I will show an image sequence of human cooking. I have annotated the images with numbered circles. Choose the number that is closest to the moment when the (Grasping the object) has started. You are a five-time world champion in this game. Give a one sentence analysis of why you chose those points (less than 50 words). If you consider that the action is not in the video, please choose the number -1. Provide your answer at the end in a json file of this format: {"points": []}
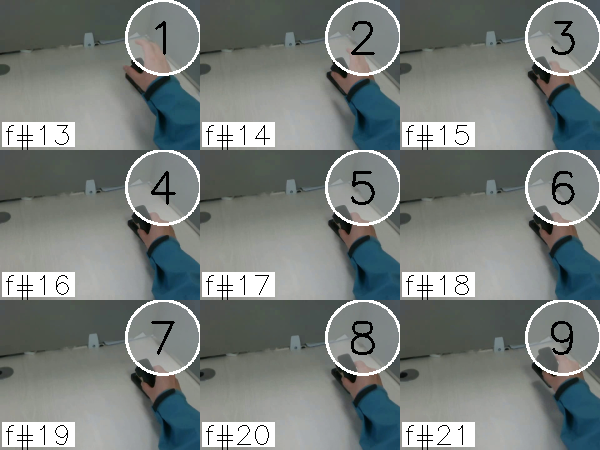
Frame 4 shows the clearest moment of hand-object contact.
{"points": [4]}